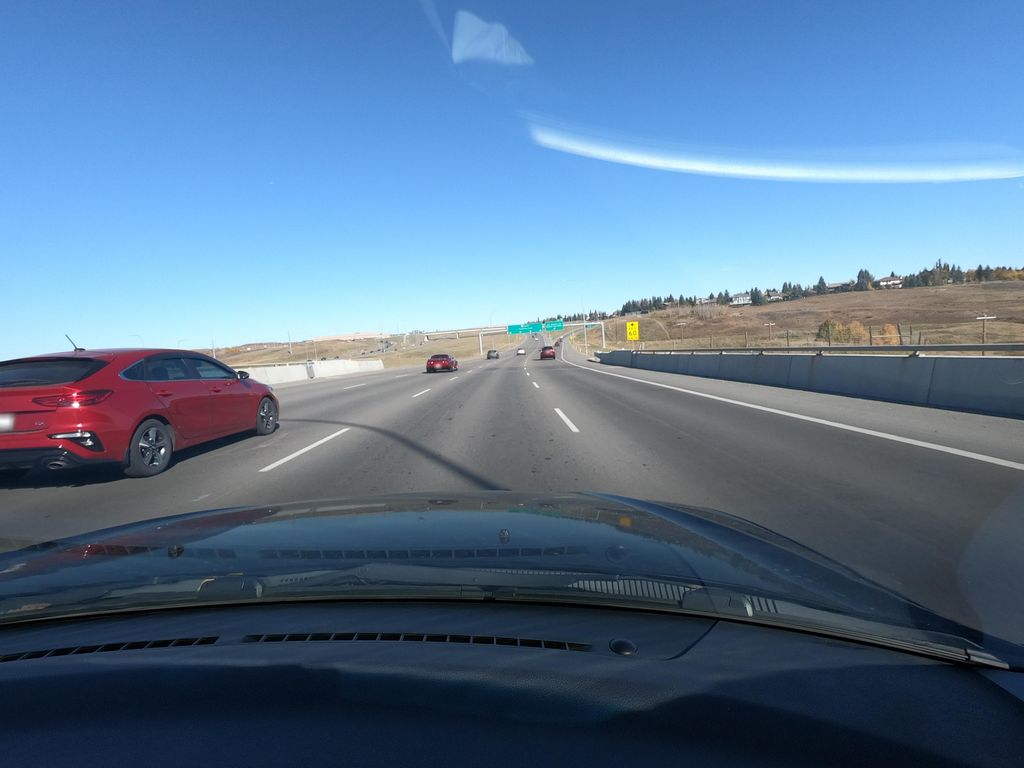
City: calgary